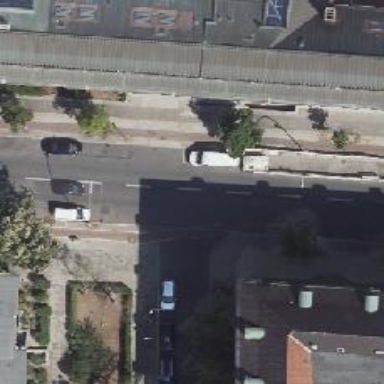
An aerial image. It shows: Tertiary road with asphalt surface. There is separate sidewalk and cycle track on the left. The parking lane on the left has parallel orientation.